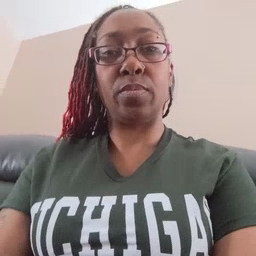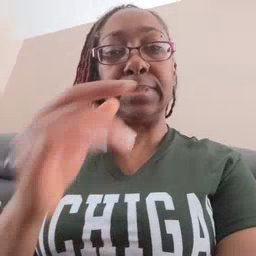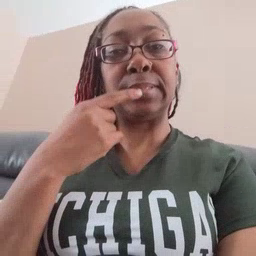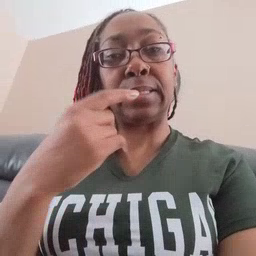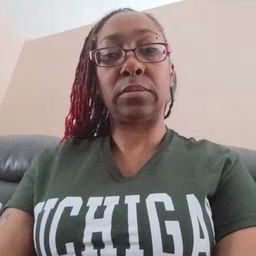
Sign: say